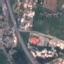
Land use / land cover class: Highway